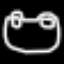
Label: frog